Question: I have a Navigation Drawer in my activity that contain a LinearLayout and a ListView. Issue is When user click on Linear Layout, instead firing this view onClickListener, My Fragment onclickListener fired and wrong action happened!

This is my Navigation Drawer XML File:
'''
<android.support.v4.widget.DrawerLayout
xmlns:android="http://schemas.android.com/apk/res/android"
android:id="@+id/drawer_layout"
android:layout_width="match_parent"
android:layout_height="match_parent" >
<FrameLayout
android:id="@+id/content_frame"
android:layout_width="match_parent"
android:layout_height="match_parent" >
</FrameLayout>
<LinearLayout
android:id="@+id/linearDrawer"
android:layout_width="260dp"
android:layout_height="match_parent"
android:layout_gravity="right"
android:background="#80ff0000"
android:orientation="vertical" >
<LinearLayout
android:id="@+id/userContent"
android:layout_width="260dp"
android:layout_height="80dp"
android:background="@android:color/black"
android:gravity="center_vertical" >
<RelativeLayout
android:id="@+id/userDrawer"
android:layout_width="match_parent"
android:layout_height="match_parent"
android:background="@color/transparent" >
<ImageView
android:id="@+id/ImgBackground"
android:layout_width="260dp"
android:layout_height="80dp"
android:layout_alignParentLeft="true"
android:layout_centerVertical="true"
android:contentDescription="@string/app_name"
android:scaleType="centerCrop"
android:src="@drawable/parsvid_view_video_image_placeholder" />
<FrameLayout
android:id="@+id/avatar_holder"
android:layout_width="wrap_content"
android:layout_height="wrap_content"
android:layout_alignParentRight="true"
android:layout_marginRight="13.5dp"
android:layout_marginTop="10dp" >
<com.meg7.widget.SvgImageView
android:id="@+id/avatar_strok"
android:layout_width="60.5dp"
android:layout_height="60.5dp"
android:scaleType="centerCrop"
android:src="#B3ffffff"
app:svg_raw_resource="@drawable/mask" />
<com.meg7.widget.SvgImageView
android:id="@+id/user_avatar_logged"
android:layout_width="55.5dp"
android:layout_height="55.5dp"
android:layout_gravity="right"
android:layout_marginRight="2.5dp"
android:layout_marginTop="2.5dp"
android:scaleType="centerCrop"
android:src="@drawable/user_avatar"
app:svg_raw_resource="@drawable/mask" />
</FrameLayout>
<RelativeLayout
android:layout_width="wrap_content"
android:layout_height="wrap_content"
android:layout_marginRight="5dp"
android:layout_marginTop="20dp"
android:layout_toLeftOf="@+id/avatar_holder" >
<TextView
android:id="@+id/txt_user_name_drawer"
android:layout_width="fill_parent"
android:layout_height="wrap_content"
android:gravity="right"
android:text=""
android:textAllCaps="true"
android:textAppearance="?android:attr/textAppearanceMedium"
android:textColor="@android:color/white" />
<TextView
android:id="@+id/txt_user_email"
android:layout_width="fill_parent"
android:layout_height="wrap_content"
android:layout_below="@+id/txt_user_name_drawer"
android:gravity="right"
android:text=""
android:textAllCaps="true"
android:textColor="@android:color/white"
android:textSize="12sp" />
</RelativeLayout>
</RelativeLayout>
</LinearLayout>
<View
android:id="@+id/viewSeparator"
android:layout_width="match_parent"
android:layout_height="1dp"
android:background="#FFffbb00" />
<ListView
android:id="@+id/drawer_list"
android:layout_width="260dp"
android:layout_height="match_parent"
android:layout_gravity="right"
android:background="#FF002bcc"
android:cacheColorHint="@color/transparent"
android:choiceMode="singleChoice"
android:divider="@android:color/transparent"
android:dividerHeight="1dp" />
</LinearLayout>
</android.support.v4.widget.DrawerLayout>
'''
And my java code is:
'''
LinearLayout mUserContent;
mUserContent = (LinearLayout) findViewById(R.id.userContent);
mUserContent.setClickable(true);
mUserContent.setOnClickListener(new OnClickListener() {
@Override
public void onClick(View v) {
Toast.makeText(getApplicationContext(), "Clicked!!", Toast.LENGTH_LONG).show();
if(LoginSession.isLoggedIn()){
// do something
}else{
// do another thing
}
}
});
'''
Where is the problem?
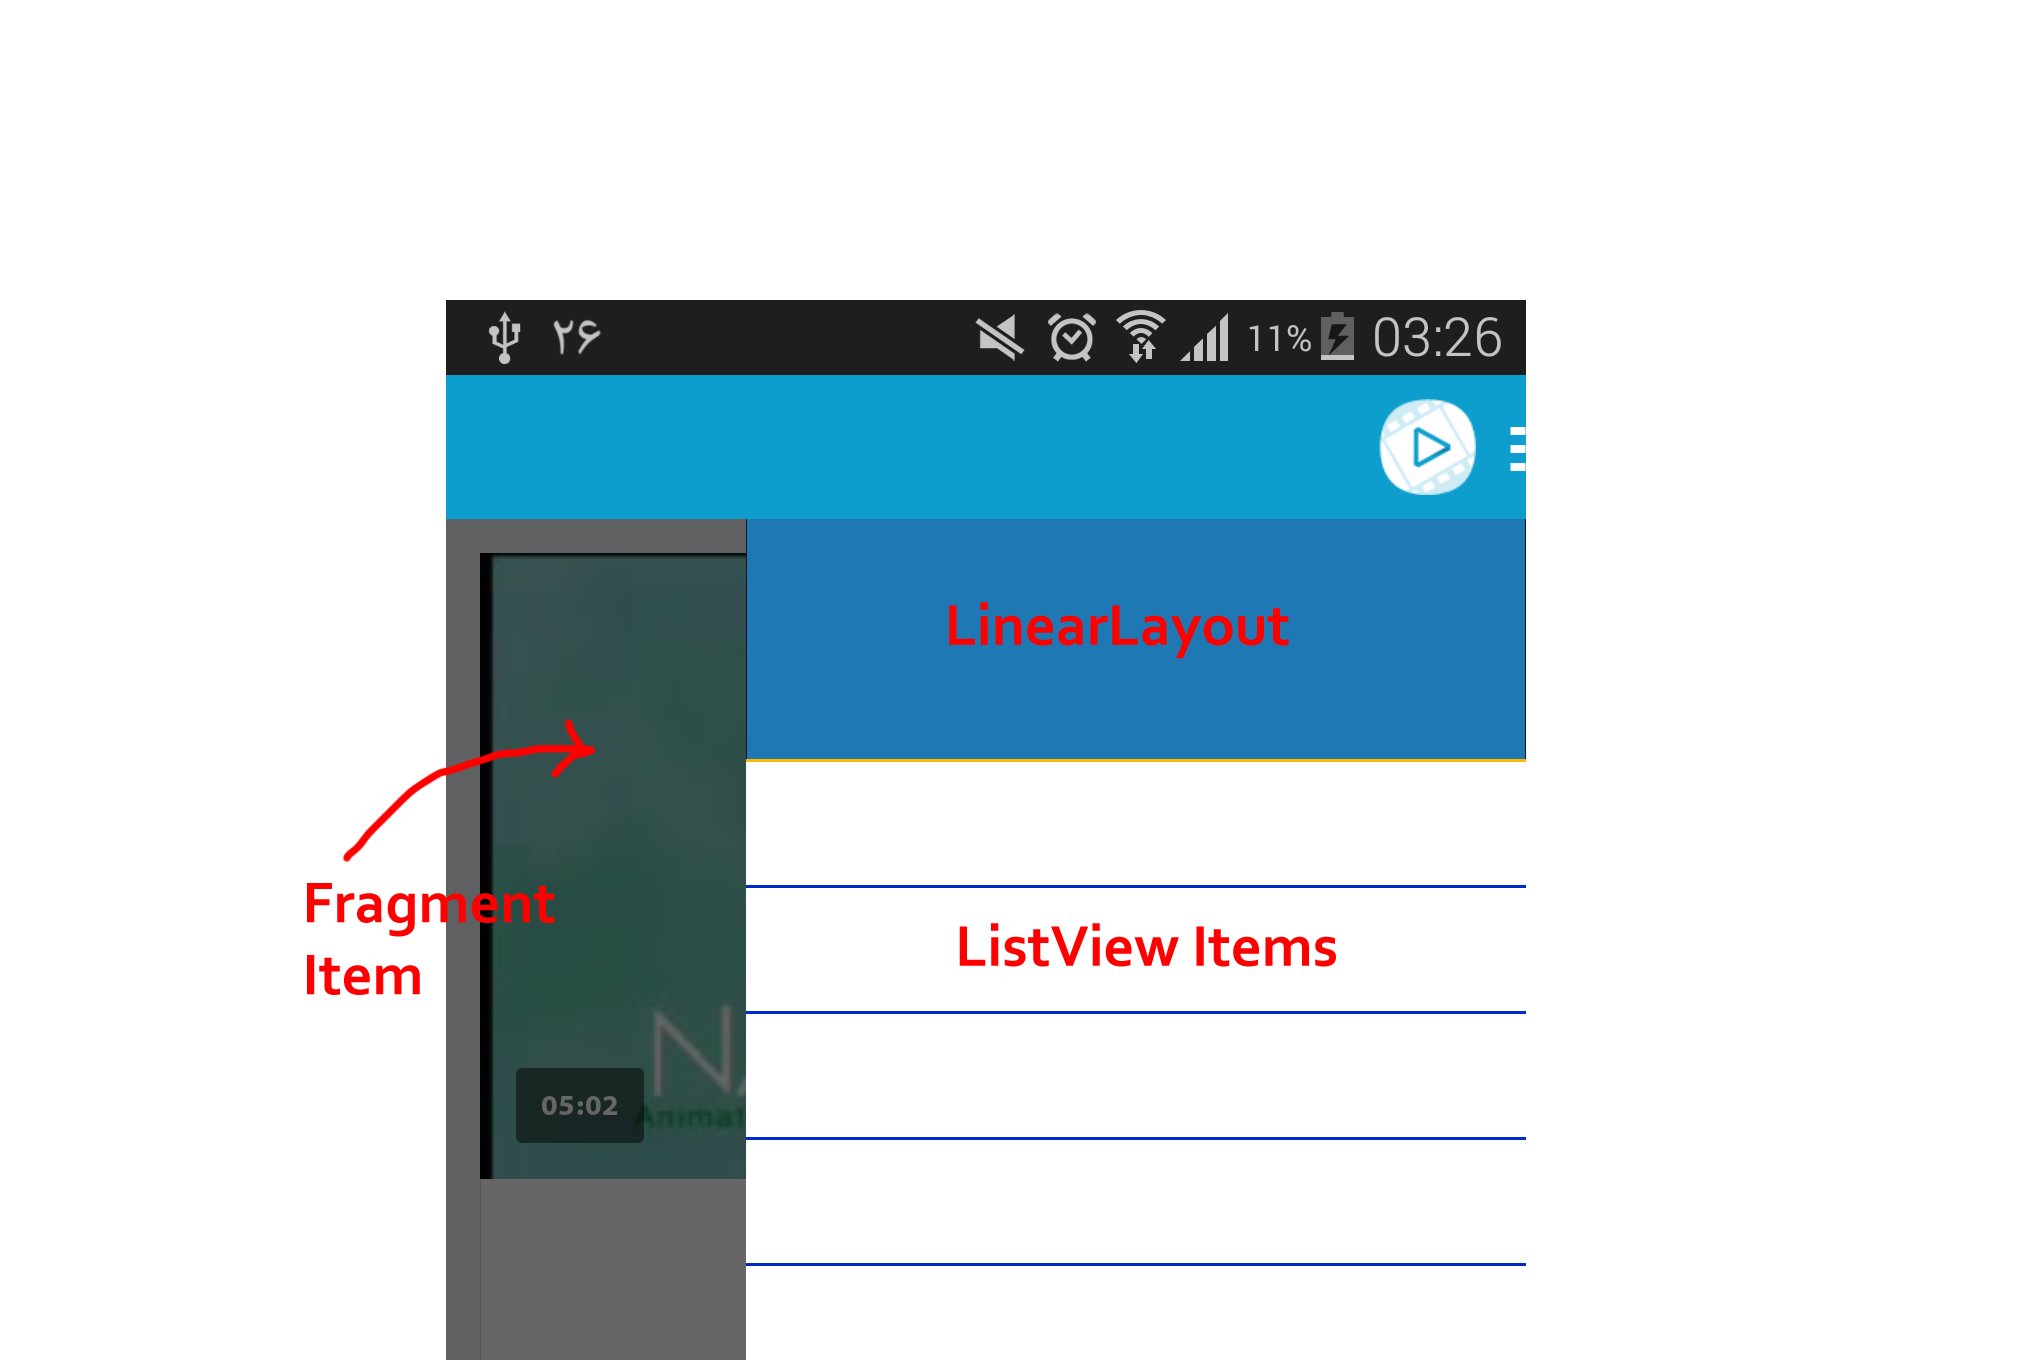
Answer: Add 'android:clickable="true"' to 'linearDrawer':
'''
<LinearLayout
android:id="@+id/linearDrawer"
android:layout_width="260dp"
android:layout_height="match_parent"
android:layout_gravity="right"
android:background="#80ff0000"
android:orientation="vertical"
android:clickable="true" >
'''
Or programmatically:
'''
LinearLayout mLinearDrawer = (LinearLayout) findViewById(R.id.linearDrawer);
// method 1
mLinearDrawer.setClickable(true);
// method 2
mLinearDrawer.setOnClickListener(null);
'''
You set to smaller view, so it didn't catch all area.